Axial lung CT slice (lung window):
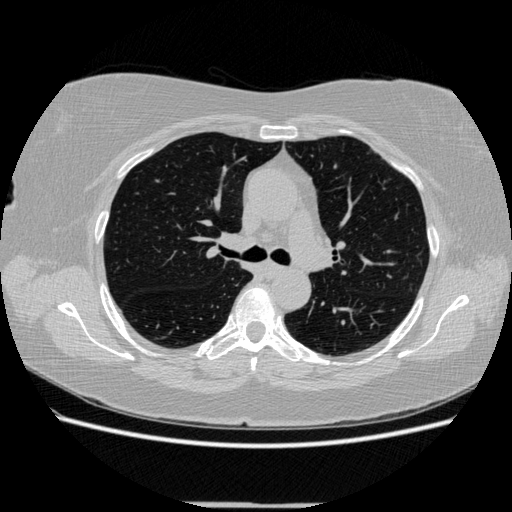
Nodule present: no